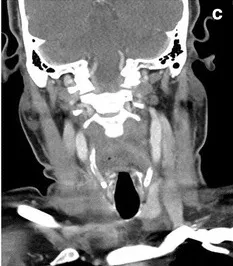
Neck CT Images. B; Worsening clinically after 4 days of antibiotic therapy.
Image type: radiology (ct)